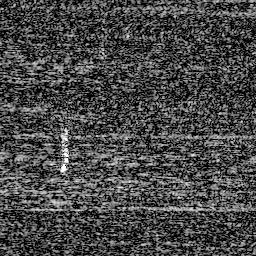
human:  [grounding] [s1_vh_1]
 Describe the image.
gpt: In the satellite image, there is  <ref>1 medium ship </ref> <box>[[21, 55, 28, 69, 0]]</box> located at left.